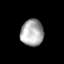
Tissue: prostate
Cell type: T cells
Senescence score: 0.7038
Nuclear area (px): 594
Mean DAPI intensity: 171.715